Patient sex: M
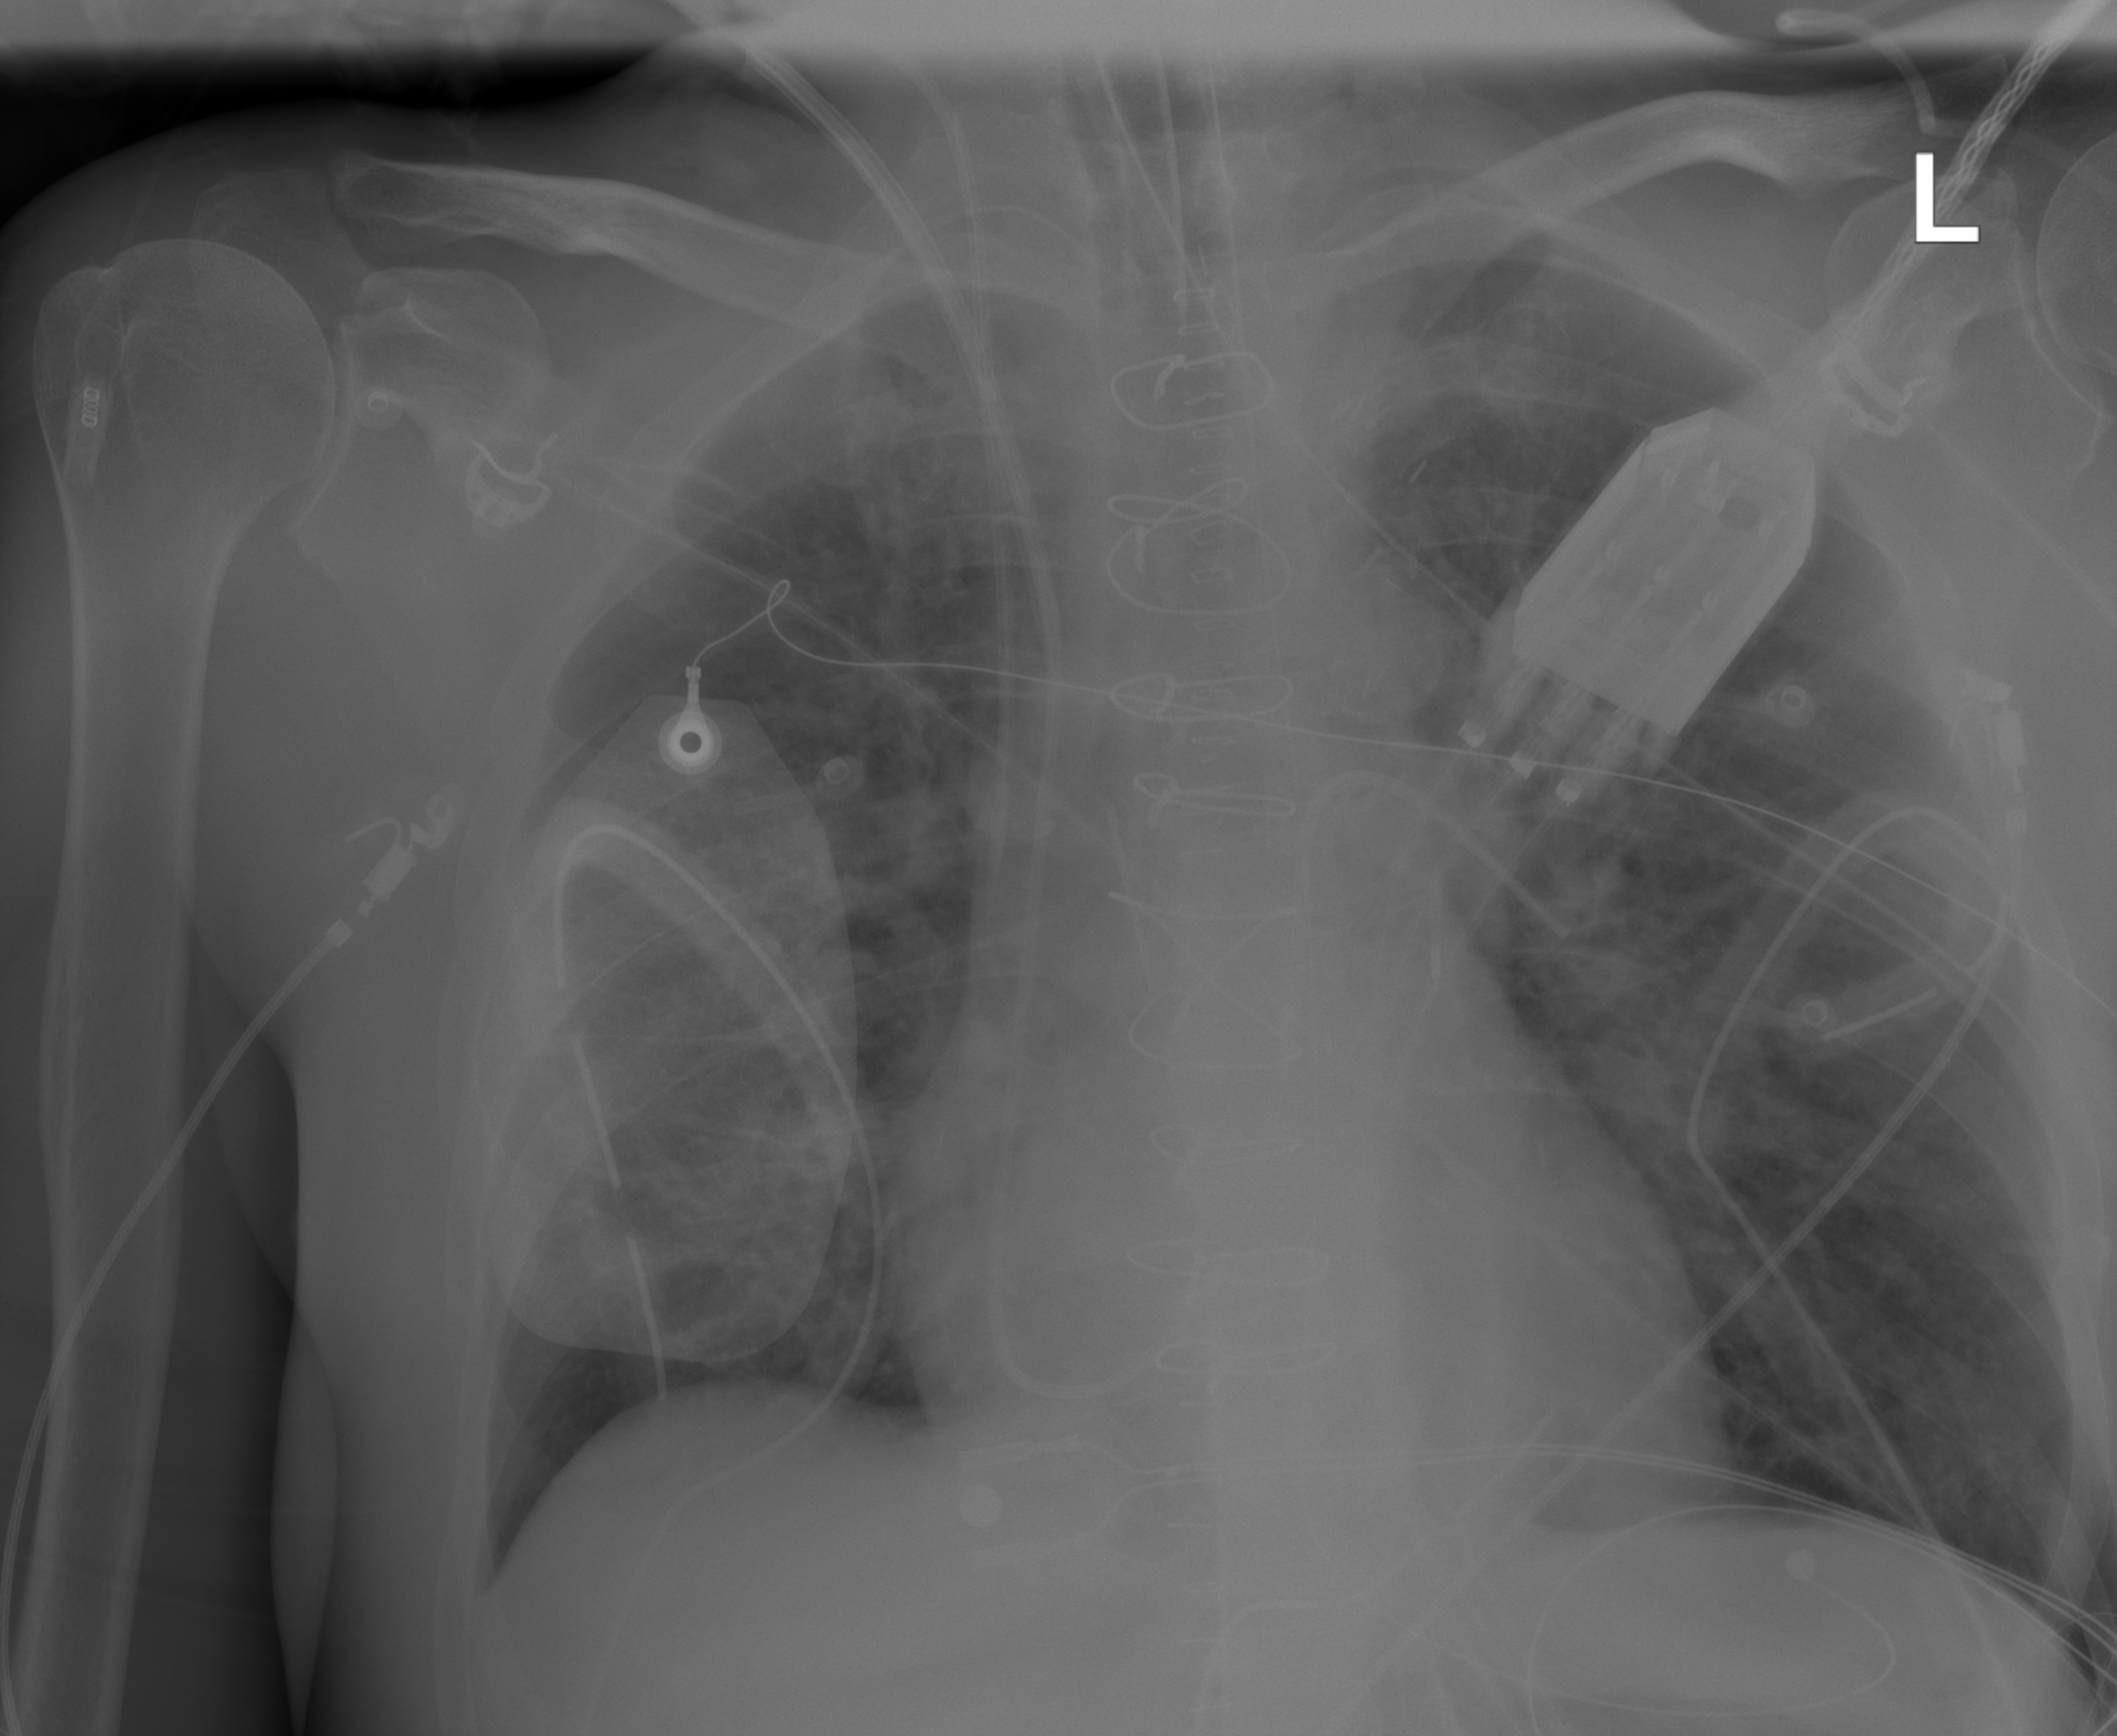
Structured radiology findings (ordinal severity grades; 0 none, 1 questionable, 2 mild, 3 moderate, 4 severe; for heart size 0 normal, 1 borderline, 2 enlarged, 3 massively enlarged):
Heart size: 0
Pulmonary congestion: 2
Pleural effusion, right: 2
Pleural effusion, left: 2
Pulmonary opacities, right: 3
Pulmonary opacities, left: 3
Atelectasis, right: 2
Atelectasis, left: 2